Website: lowes
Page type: newsletter-management
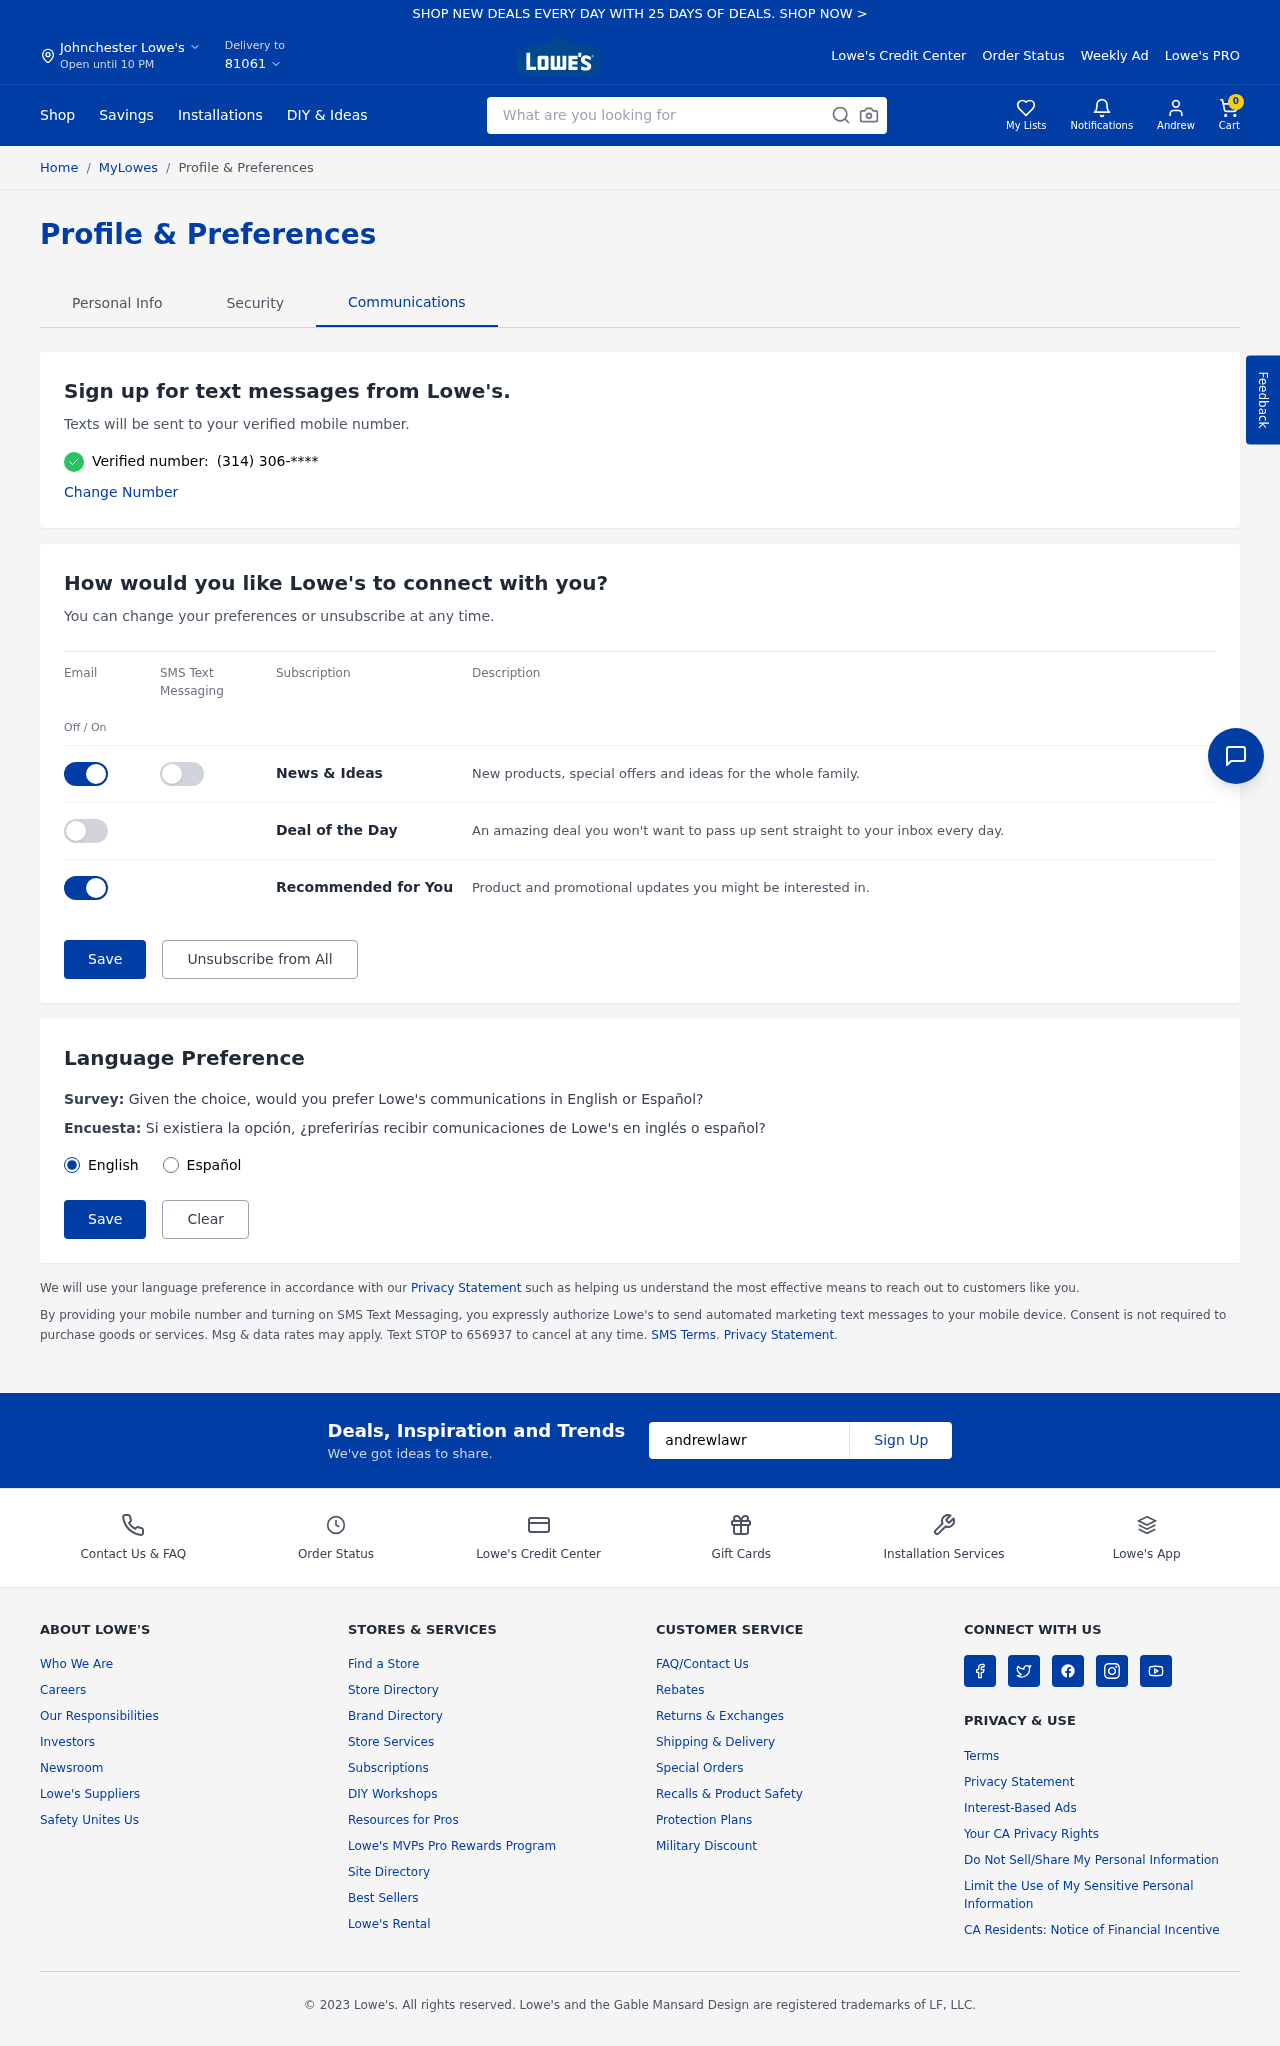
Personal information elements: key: PII_CITY
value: Johnchester
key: PII_EMAIL
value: andrewlawrence@yahoo.com
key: PII_FIRSTNAME
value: Andrew
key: PII_POSTCODE
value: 81061
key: PII_PHONE
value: (314) 306
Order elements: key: ORDER_NUM_ITEMS
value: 0
Search elements: key: HEADER_SEARCH
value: What are you looking for